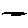
Label: line